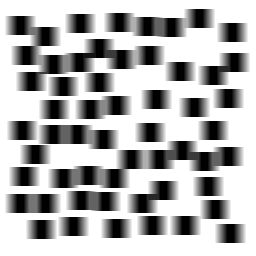
Squares: 56
Triangles: 0
Stars: 0
Total shapes: 56